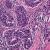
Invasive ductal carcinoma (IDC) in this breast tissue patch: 0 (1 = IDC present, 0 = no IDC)